Question: What i am doing ,
simply i am copying code from the <URL> site .
'''
Intent intent = new Intent(this, PaymentActivity.class);
intent.putExtra(PaymentActivity.EXTRA_PAYPAL_ENVIRONMENT, PaymentActivity.ENVIRONMENT_NO_NETWORK);
intent.putExtra(PaymentActivity.EXTRA_CLIENT_ID, "");
intent.putExtra(PaymentActivity.EXTRA_PAYER_ID, "");
intent.putExtra(PaymentActivity.EXTRA_RECEIVER_EMAIL, "");
intent.putExtra(PaymentActivity.EXTRA_PAYMENT, payment);
'''
For this i have created two accounts in the paypal ,
one for 'receiver'
second for 'sandbox test account' ( because i am developing an app and using this id )
So , after implmenting this , i have got , with the help of 'tushar.2april@gmail.com').
:
with the help of 'tushar.pandey1991@gmail.com'
:
After login with 'tushar.2april@gmail.com' i have created business and personal account .
iam2ndstan@yahoo.com ( 'personal account' )
tushar.2april-facilitator@gmail.com ('business account' )
:
in which basis i define
':-' 'PaymentActivity.EXTRA_CLIENT_ID'
':-''PaymentActivity.EXTRA_PAYER_ID'
'PaymentActivity.EXTRA_RECEIVER_EMAIL' : 'tushar.pandey1991@gmail.com'
':-' if i am attempting any hit & try and after it i am getting Json also

':-' i will Email ( for proof ) automatically or i have to implement the code for it .
Edited Section :
'''
07-01 17:35:09.068: I/dalvikvm(841): Could not find method android.app.Activity.getActionBar, referenced from method com.paypal.android.sdk.C.a
07-01 17:35:09.068: W/dalvikvm(841): VFY: unable to resolve virtual method 8: Landroid/app/Activity;.getActionBar ()Landroid/app/ActionBar;
07-01 17:35:17.608: I/dalvikvm(841): Could not find method android.view.View.setBackground, referenced from method com.paypal.android.sdk.af.a
07-01 17:35:17.608: W/dalvikvm(841): VFY: unable to resolve virtual method 311: Landroid/view/View;.setBackground (Landroid/graphics/drawable/Drawable;)V
07-01 17:35:36.598: W/KeyCharacterMap(841): No keyboard for id 0
07-01 17:35:36.598: W/KeyCharacterMap(841): Using default keymap: /system/usr/keychars/qwerty.kcm.bin
07-01 17:35:49.257: I/dalvikvm(841): Jit: resizing JitTable from 512 to 1024
07-01 17:36:19.308: I/paymentExample(841): {
07-01 17:36:19.308: I/paymentExample(841): "payment": {
07-01 17:36:19.308: I/paymentExample(841): "short_description": "hipster jeans",
07-01 17:36:19.308: I/paymentExample(841): "amount": "8.75",
07-01 17:36:19.308: I/paymentExample(841): "currency_code": "USD"
07-01 17:36:19.308: I/paymentExample(841): },
07-01 17:36:19.308: I/paymentExample(841): "client": {
07-01 17:36:19.308: I/paymentExample(841): "platform": "Android",
07-01 17:36:19.308: I/paymentExample(841): "paypal_sdk_version": "1.0.2",
07-01 17:36:19.308: I/paymentExample(841): "product_name": "PayPal Android SDK; ",
07-01 17:36:19.308: I/paymentExample(841): "environment": "mock"
07-01 17:36:19.308: I/paymentExample(841): },
07-01 17:36:19.308: I/paymentExample(841): "proof_of_payment": {
07-01 17:36:19.308: I/paymentExample(841): "adaptive_payment": {
07-01 17:36:19.308: I/paymentExample(841): "timestamp": "2013-07-01T12:06:11+0000",
07-01 17:36:19.308: I/paymentExample(841): "payment_exec_status": "COMPLETED",
07-01 17:36:19.308: I/paymentExample(841): "app_id": "_FAKE_APPLICATION_ID_",
07-01 17:36:19.308: I/paymentExample(841): "pay_key": "AP-70M68096ML426802W"
07-01 17:36:19.308: I/paymentExample(841): }
07-01 17:36:19.308: I/paymentExample(841): }
07-01 17:36:19.308: I/paymentExample(841): }
'''
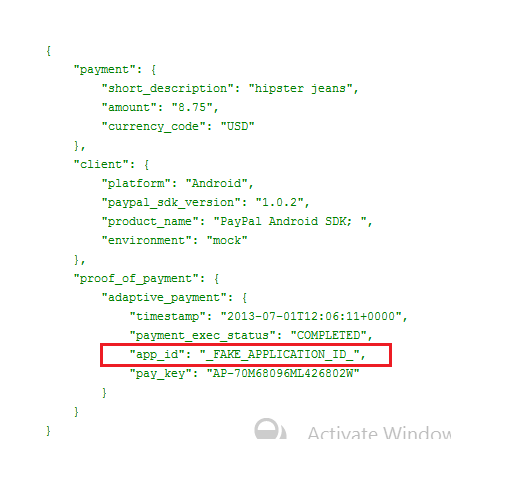
Answer: '''
Intent intent = new Intent(this, PaymentActivity.class);
intent.putExtra(PaymentActivity.EXTRA_PAYPAL_ENVIRONMENT, PaymentActivity.ENVIRONMENT_SANDBOX);
intent.putExtra(PaymentActivity.EXTRA_CLIENT_ID, "");
intent.putExtra(PaymentActivity.EXTRA_PAYER_ID, "");
intent.putExtra(PaymentActivity.EXTRA_RECEIVER_EMAIL, "");
intent.putExtra(PaymentActivity.EXTRA_PAYMENT, payment);
'''
'EXTRA_PAYER_ID' : means , who will get the transferred money from your account ( buyers , your personal account ) .
'EXTRA_CLIENT_ID' : generated , from the website when you are creating an app , and registering it there in the web .
'EXTRA_RECEIVER_EMAIL' : means , business account of yours .